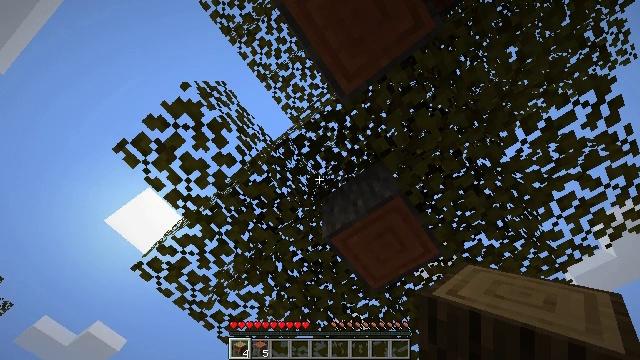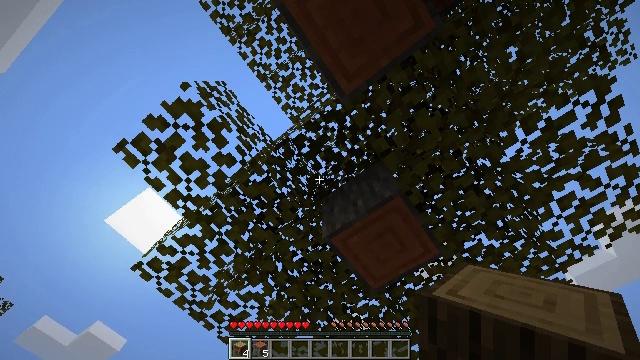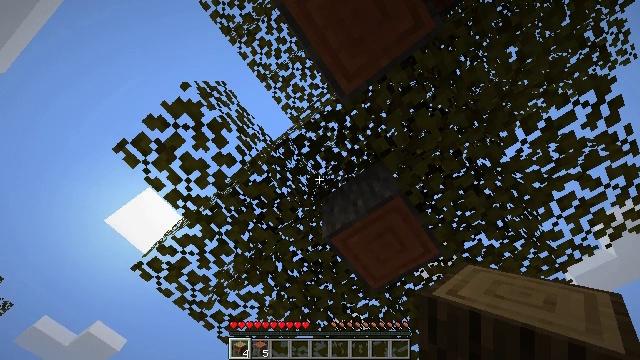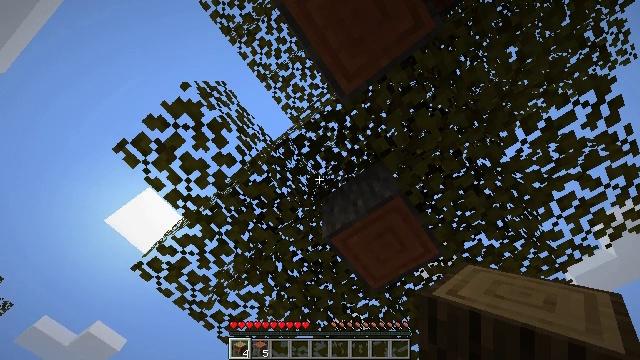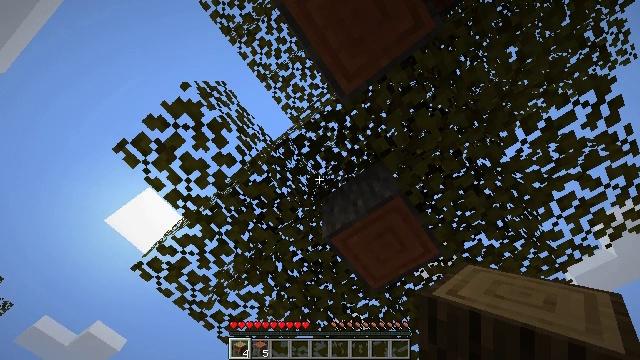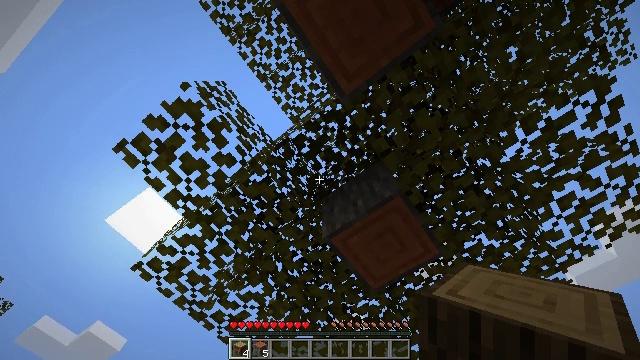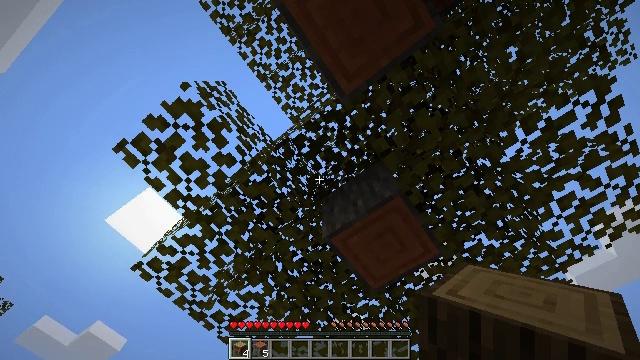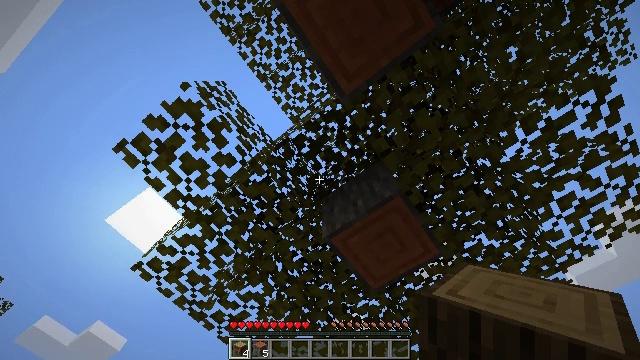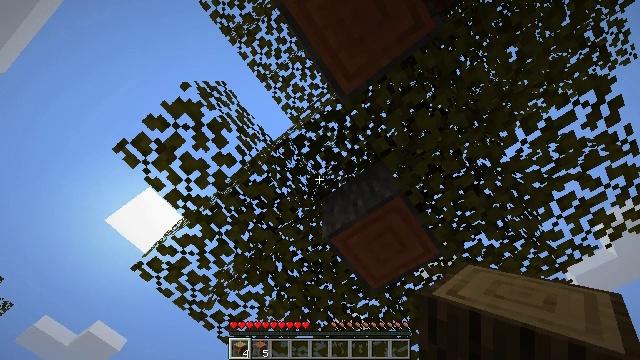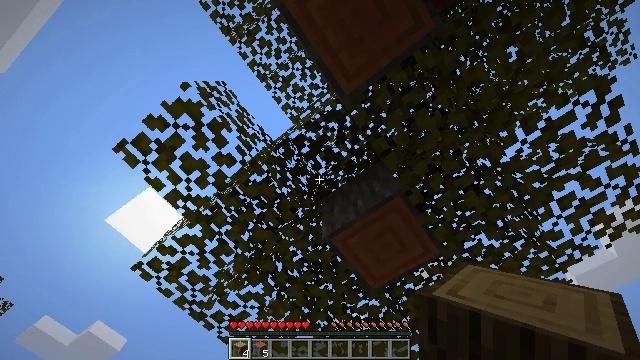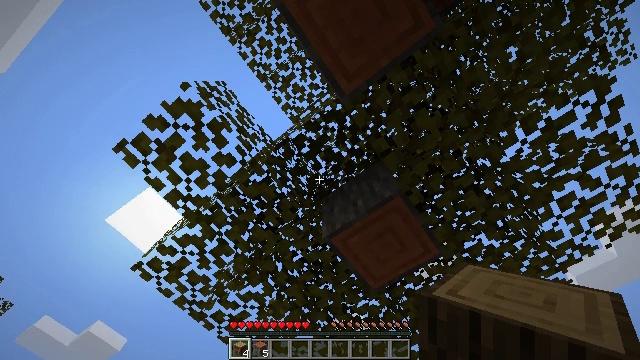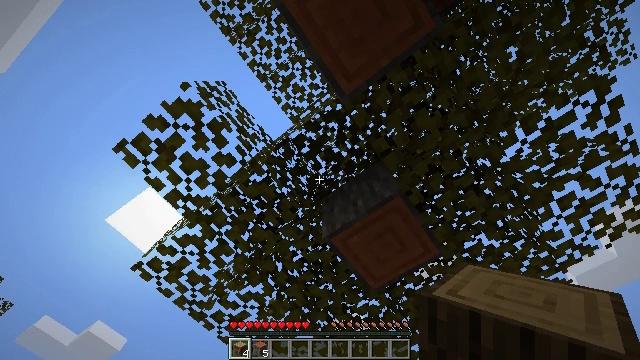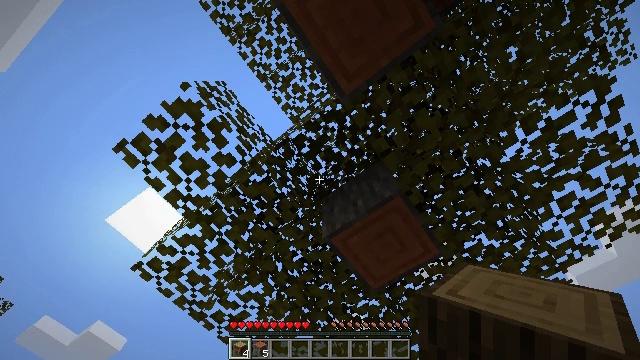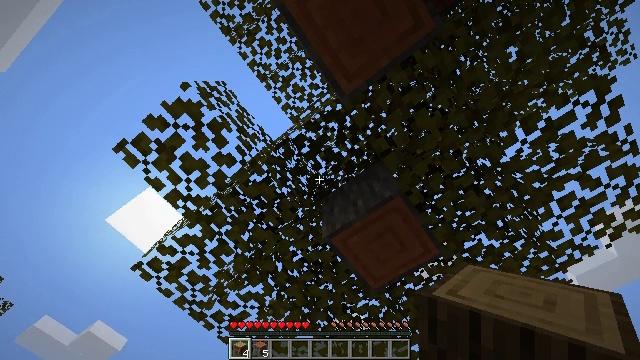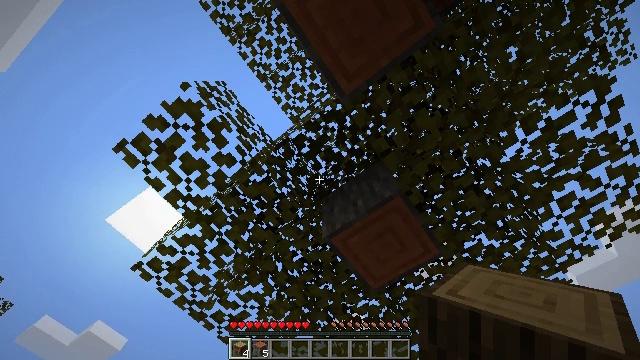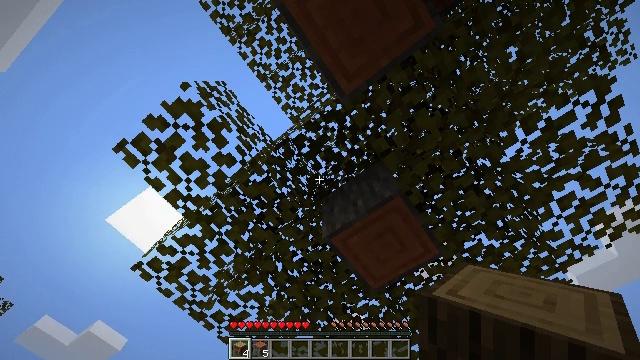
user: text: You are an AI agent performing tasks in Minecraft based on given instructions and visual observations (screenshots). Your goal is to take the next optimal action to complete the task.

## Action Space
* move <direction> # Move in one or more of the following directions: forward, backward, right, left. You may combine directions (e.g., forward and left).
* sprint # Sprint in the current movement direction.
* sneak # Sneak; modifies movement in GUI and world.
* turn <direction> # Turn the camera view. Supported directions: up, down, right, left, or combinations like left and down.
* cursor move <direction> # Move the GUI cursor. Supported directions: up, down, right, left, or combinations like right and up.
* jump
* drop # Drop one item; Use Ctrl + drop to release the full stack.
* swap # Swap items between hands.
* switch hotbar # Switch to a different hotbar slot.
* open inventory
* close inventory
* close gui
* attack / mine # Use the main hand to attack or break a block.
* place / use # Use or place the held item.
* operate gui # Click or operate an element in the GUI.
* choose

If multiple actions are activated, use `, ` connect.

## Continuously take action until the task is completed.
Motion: motion action
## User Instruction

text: Gather the acacia log for building.
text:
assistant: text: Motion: no_op
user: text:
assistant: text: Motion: no_op
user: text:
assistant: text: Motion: no_op
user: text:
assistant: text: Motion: no_op
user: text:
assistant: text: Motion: no_op
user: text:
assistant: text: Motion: no_op
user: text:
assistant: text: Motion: no_op
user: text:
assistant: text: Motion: no_op
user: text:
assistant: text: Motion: no_op
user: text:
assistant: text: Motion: no_op
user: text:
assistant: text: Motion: no_op
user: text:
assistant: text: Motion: no_op
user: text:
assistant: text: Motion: no_op
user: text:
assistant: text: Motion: no_op
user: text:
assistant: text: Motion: no_op
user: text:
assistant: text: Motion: no_op
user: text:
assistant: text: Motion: no_op
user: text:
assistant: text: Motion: no_op
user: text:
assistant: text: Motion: no_op
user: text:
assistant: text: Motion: no_op
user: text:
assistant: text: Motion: no_op
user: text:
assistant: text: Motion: no_op
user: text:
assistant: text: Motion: no_op
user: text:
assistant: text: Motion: no_op
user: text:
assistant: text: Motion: no_op
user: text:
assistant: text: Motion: no_op
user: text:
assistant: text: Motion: no_op
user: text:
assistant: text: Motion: no_op
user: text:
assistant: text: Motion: no_op
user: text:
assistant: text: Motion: no_op